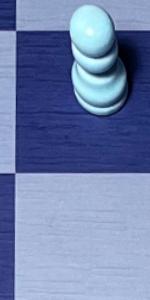
Label: Empty